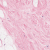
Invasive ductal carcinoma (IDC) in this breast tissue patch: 0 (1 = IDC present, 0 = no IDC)